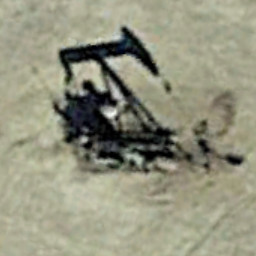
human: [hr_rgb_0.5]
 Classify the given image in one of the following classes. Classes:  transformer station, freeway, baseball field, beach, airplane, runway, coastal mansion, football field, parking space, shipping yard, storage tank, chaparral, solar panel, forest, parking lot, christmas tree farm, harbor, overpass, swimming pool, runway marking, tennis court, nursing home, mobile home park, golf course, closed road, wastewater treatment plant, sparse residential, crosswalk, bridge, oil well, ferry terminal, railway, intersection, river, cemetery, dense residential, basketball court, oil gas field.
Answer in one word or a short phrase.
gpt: oil well